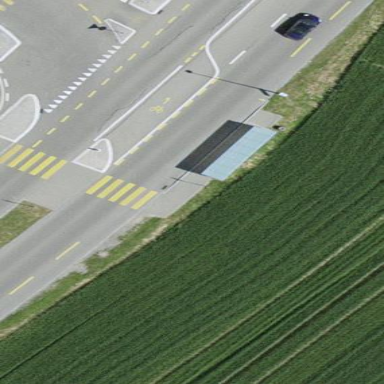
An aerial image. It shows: Bus stop with platform for public transport.